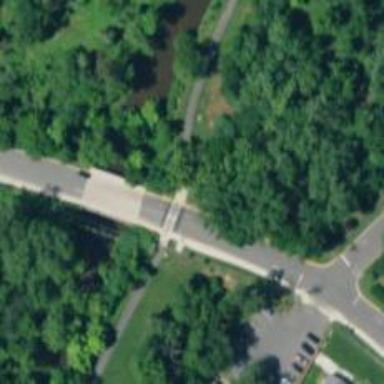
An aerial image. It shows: Residential road with bridge and separate sidewalk.